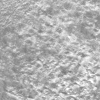
Atmospheric dust classification: not_dusty